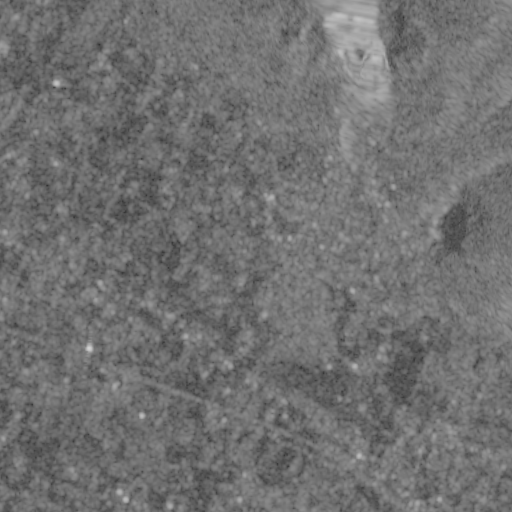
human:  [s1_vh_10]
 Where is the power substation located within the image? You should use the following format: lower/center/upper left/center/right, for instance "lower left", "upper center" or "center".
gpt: The power substation is located in the center left of the image.
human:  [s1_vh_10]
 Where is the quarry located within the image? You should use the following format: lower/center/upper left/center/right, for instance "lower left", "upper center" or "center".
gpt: The quarry is located in the center right of the image.
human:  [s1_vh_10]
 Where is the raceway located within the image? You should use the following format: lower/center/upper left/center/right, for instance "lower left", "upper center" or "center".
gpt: The raceway is located in the lower right of the image.
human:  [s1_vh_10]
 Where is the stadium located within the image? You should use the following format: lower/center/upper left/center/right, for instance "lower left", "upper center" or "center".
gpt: The stadium is located in the lower right of the image.
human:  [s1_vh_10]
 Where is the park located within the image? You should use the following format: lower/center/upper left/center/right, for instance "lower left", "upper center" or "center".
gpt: There is no park in the image.

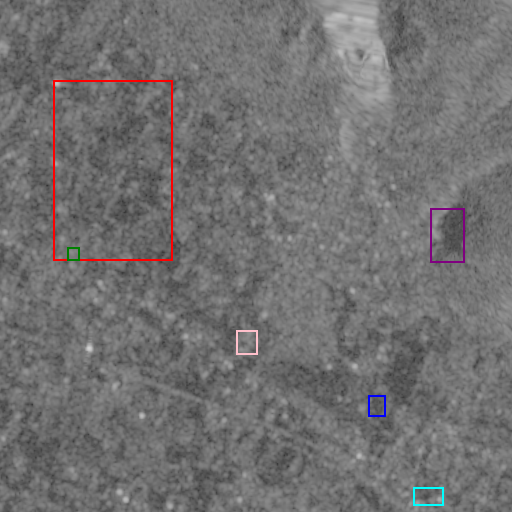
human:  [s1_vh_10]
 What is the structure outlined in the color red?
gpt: The structure outlined in red is a crop field.
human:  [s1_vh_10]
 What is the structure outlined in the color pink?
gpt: The structure outlined in pink is a park.
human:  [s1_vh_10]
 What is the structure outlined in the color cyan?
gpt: The structure outlined in cyan is a parking lot.
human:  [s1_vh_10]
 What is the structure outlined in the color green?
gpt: The structure outlined in green is a power substation.
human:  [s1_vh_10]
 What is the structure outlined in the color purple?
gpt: The structure outlined in purple is a quarry.
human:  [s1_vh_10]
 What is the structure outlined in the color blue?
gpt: The structure outlined in blue is a stadium.
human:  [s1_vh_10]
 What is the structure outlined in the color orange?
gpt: There is no orange outline.